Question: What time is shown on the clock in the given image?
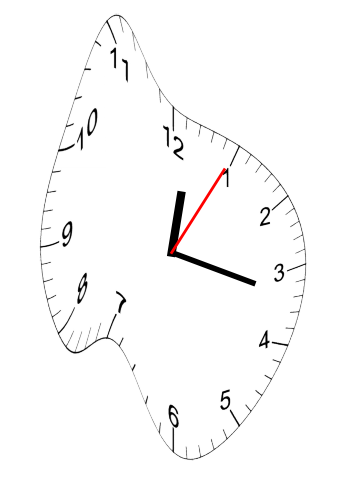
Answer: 12:17:05